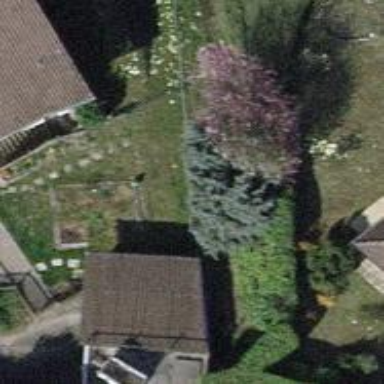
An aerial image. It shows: Deciduous broadleaved tree in garden.